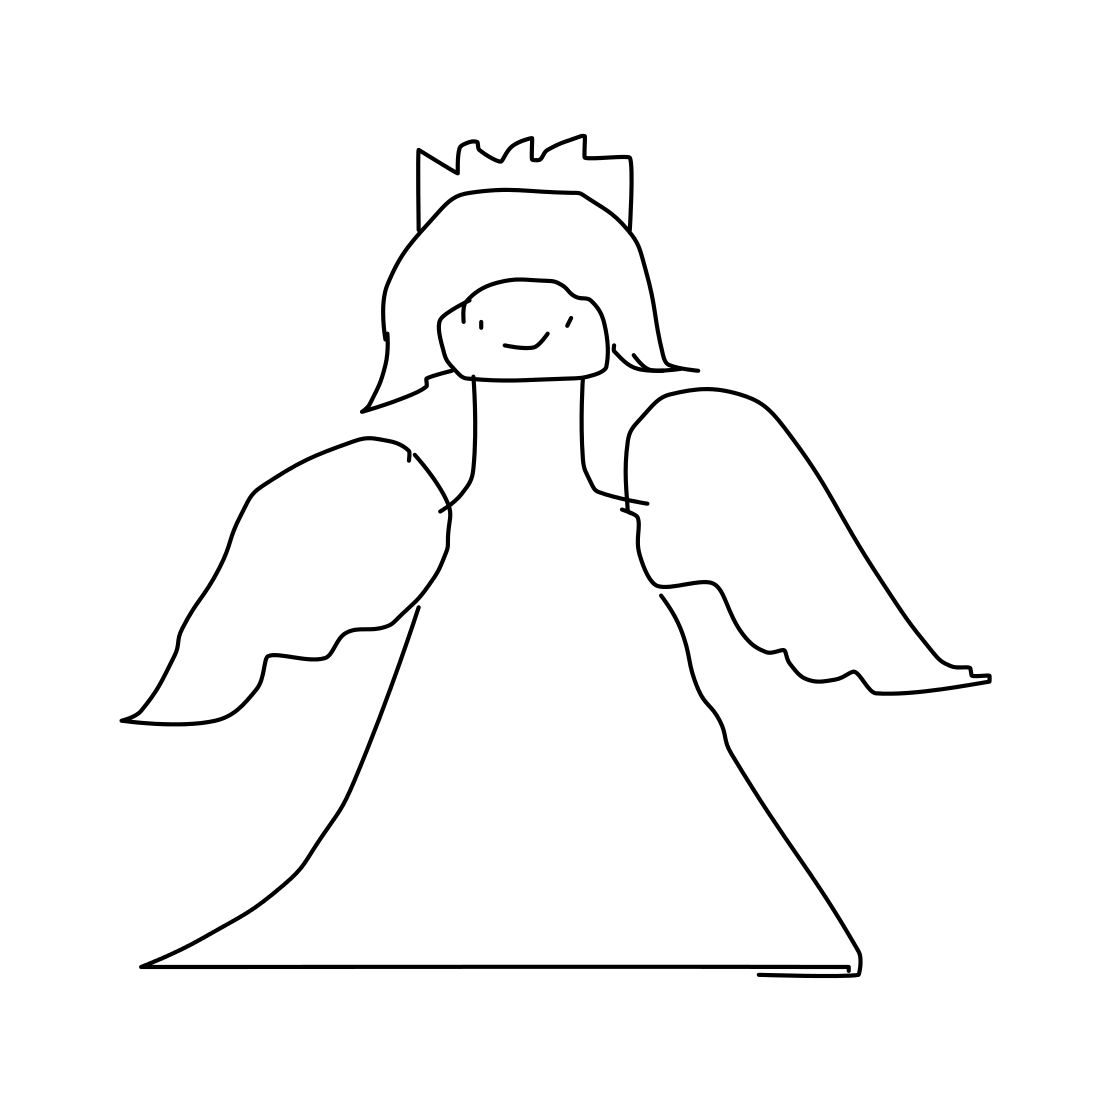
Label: angel